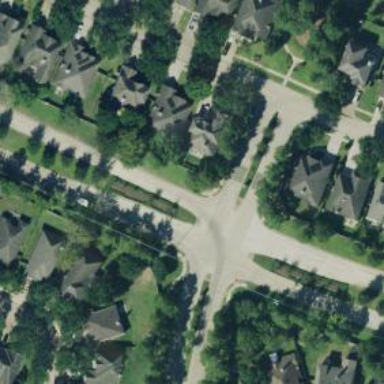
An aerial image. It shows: Road with stop sign.